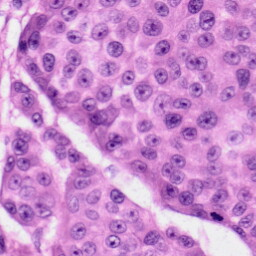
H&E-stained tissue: Skin